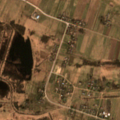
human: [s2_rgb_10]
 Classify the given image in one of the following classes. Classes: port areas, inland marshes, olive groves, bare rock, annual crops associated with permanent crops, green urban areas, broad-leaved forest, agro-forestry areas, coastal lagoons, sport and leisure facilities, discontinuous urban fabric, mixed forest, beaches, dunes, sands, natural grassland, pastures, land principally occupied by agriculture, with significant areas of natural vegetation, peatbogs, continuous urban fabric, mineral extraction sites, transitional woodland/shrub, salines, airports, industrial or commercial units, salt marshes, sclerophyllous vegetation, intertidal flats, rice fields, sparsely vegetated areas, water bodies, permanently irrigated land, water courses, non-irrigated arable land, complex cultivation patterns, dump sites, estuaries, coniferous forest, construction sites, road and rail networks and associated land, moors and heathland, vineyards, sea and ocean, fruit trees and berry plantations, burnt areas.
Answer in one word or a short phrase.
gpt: discontinuous urban fabric, non-irrigated arable land, pastures, complex cultivation patterns, land principally occupied by agriculture, with significant areas of natural vegetation, water bodies